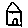
Label: house